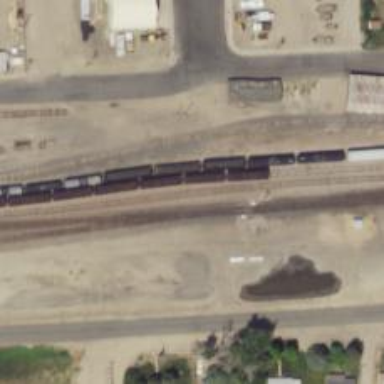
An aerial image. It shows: Railway siding with rails.